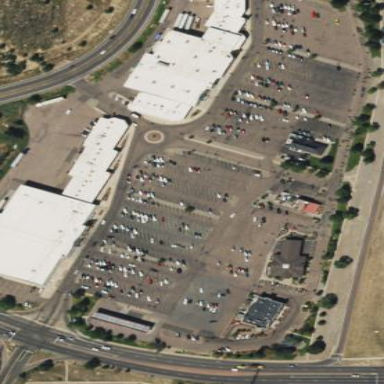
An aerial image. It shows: Retail area.